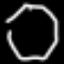
Label: octagon